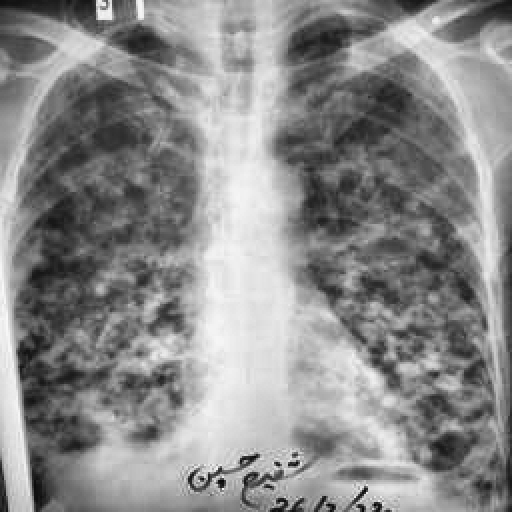
Finding: TUBERCULOSIS